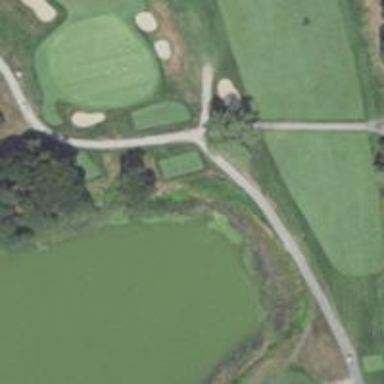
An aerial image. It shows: Golf cartpath that is also road path.